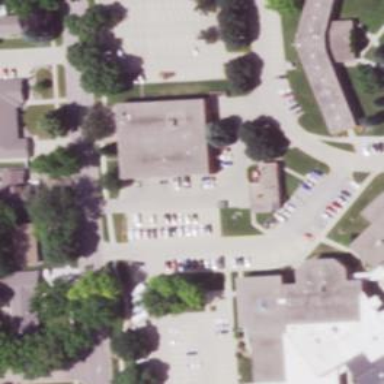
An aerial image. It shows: Parking area available.